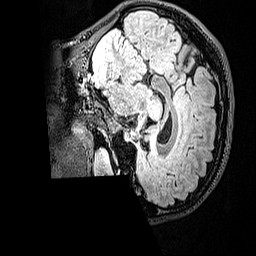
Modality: FLAIR
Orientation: sagittal
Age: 22
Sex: female
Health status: healthy
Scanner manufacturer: siemens
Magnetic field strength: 3 T
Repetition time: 5 s
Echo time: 0.388 s